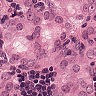
Metastatic tissue present: yes